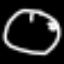
Label: clock